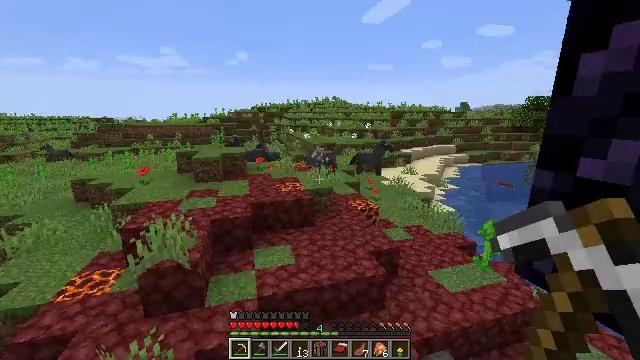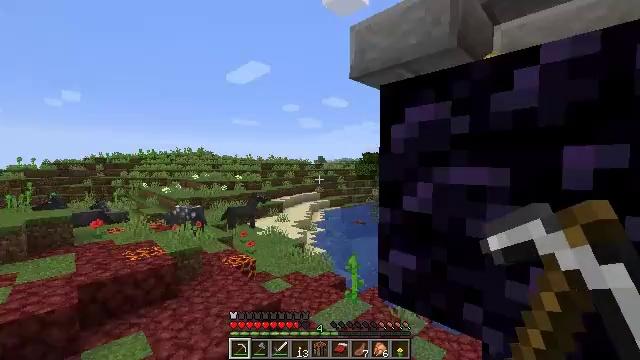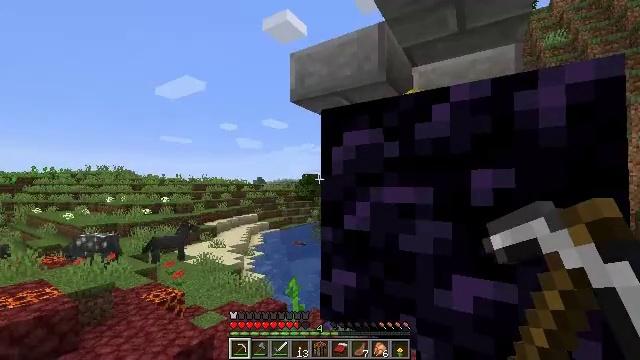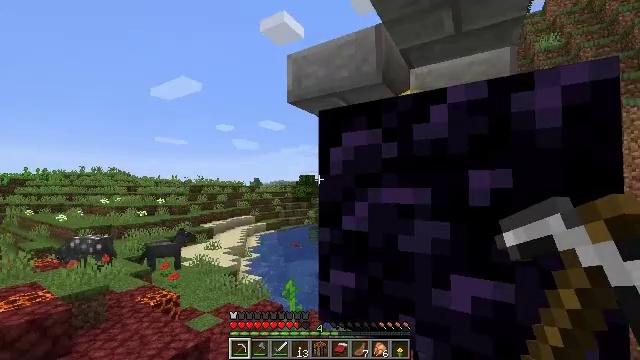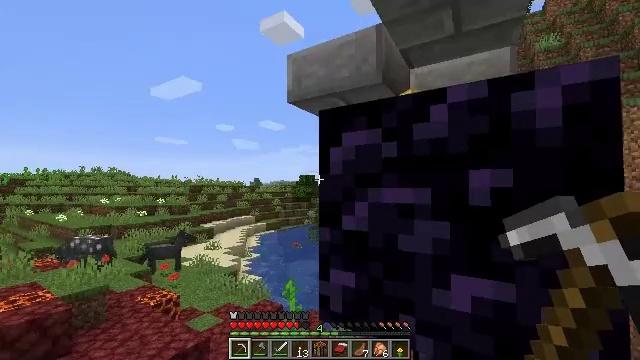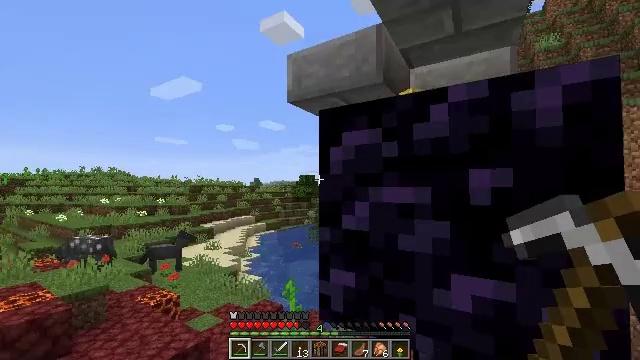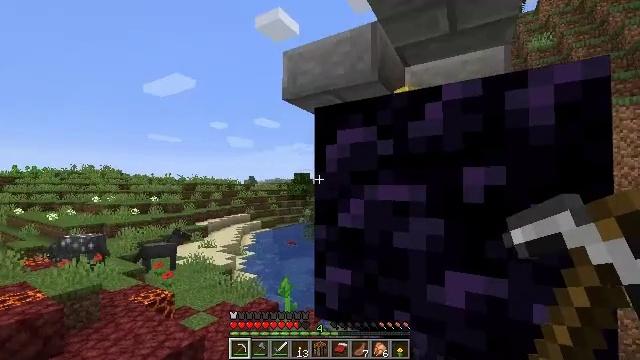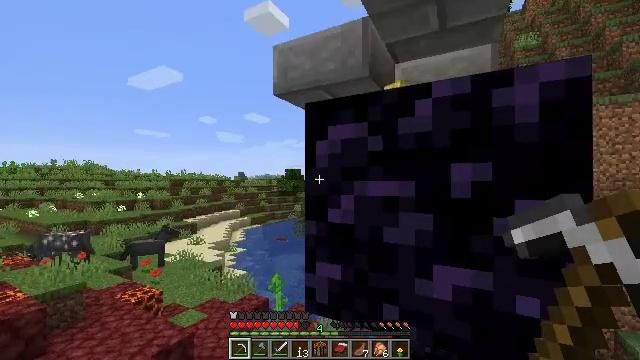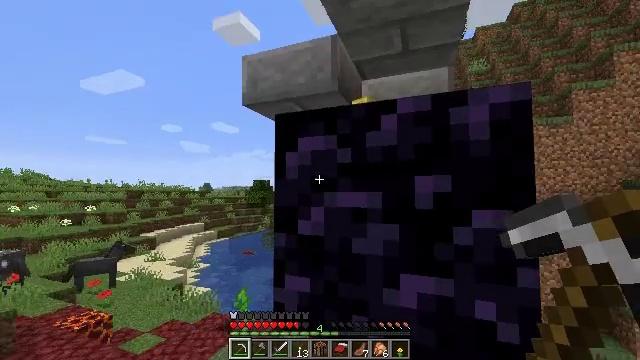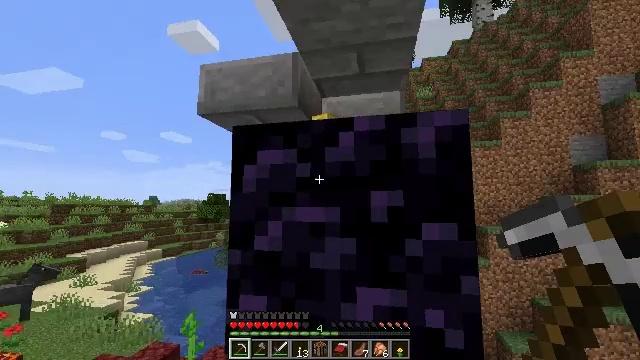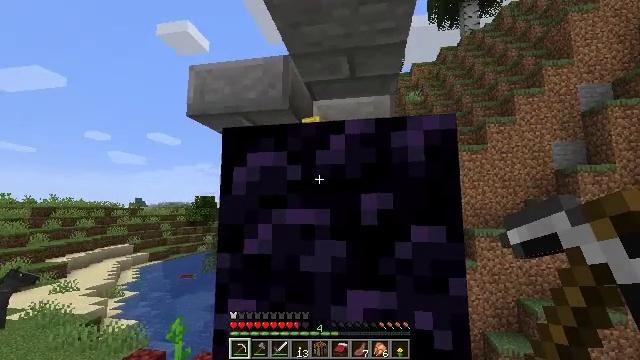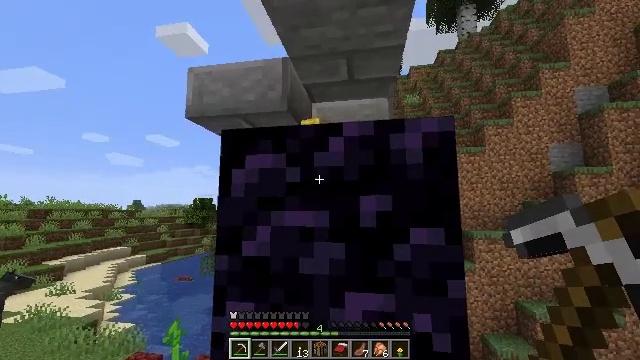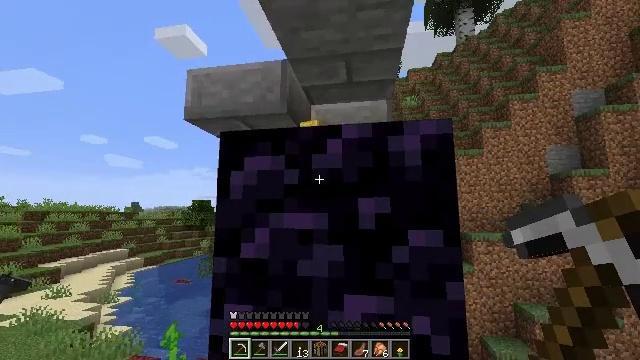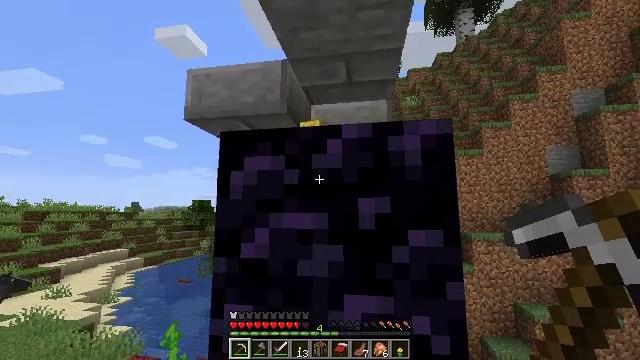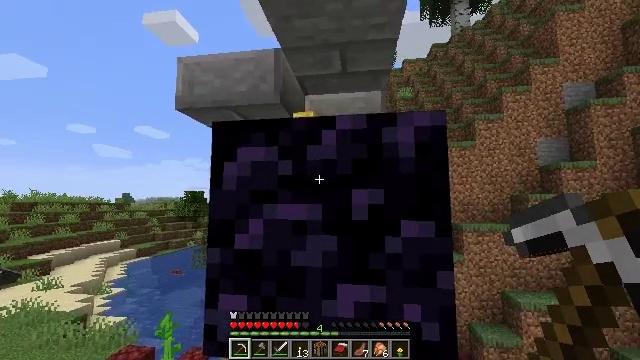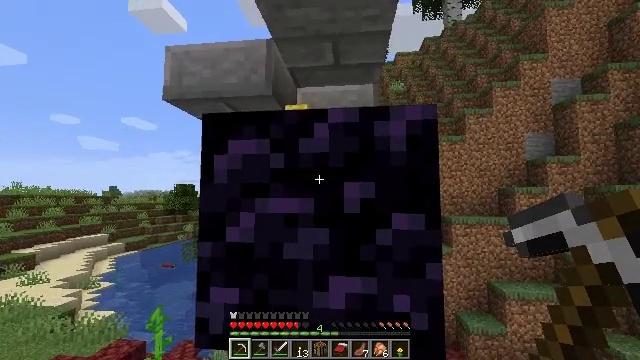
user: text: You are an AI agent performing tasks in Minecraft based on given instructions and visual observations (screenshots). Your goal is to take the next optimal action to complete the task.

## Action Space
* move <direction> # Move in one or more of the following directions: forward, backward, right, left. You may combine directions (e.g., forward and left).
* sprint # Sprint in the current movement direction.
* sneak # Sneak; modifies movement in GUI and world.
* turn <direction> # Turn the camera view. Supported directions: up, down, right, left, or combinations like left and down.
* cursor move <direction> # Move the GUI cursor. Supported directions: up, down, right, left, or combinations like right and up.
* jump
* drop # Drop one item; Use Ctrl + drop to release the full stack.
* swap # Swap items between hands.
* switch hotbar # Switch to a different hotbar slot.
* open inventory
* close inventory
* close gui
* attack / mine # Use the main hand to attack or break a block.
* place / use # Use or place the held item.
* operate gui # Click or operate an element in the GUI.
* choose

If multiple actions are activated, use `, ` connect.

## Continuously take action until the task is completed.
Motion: motion action
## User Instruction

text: Mine the stone slab block.
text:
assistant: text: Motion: turn right and up
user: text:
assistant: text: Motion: turn right and up
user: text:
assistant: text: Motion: no_op
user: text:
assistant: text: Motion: no_op
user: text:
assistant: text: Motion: no_op
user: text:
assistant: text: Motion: turn right
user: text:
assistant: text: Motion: turn right
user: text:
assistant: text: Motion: turn right and up
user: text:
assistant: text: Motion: turn right and up
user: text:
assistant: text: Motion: turn right
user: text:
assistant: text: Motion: no_op
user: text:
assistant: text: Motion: no_op
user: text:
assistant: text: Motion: no_op
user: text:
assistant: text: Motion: turn right and down
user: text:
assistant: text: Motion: turn right and down
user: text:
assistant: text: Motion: no_op
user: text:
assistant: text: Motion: jump
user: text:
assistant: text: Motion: jump
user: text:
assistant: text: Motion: jump
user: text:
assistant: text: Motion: no_op
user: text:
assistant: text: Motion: turn down
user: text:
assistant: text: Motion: turn down
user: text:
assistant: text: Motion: turn down
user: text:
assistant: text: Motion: turn down
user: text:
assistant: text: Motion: no_op
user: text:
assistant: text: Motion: no_op
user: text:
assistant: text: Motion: turn up
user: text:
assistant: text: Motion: turn right and up
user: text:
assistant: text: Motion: turn right and up
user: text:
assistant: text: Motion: turn right and up